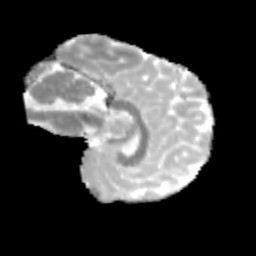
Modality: MD
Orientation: sagittal
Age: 11
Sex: male
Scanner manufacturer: siemens
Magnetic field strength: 3 T
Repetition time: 3.8 s
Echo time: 0.07 s